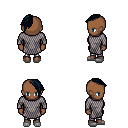
a pixel art fantasy rpg character, female body template, human, dark skin, chain mail, metal pants, raven long mohawk hairstyle, white slippers, four views (front, back, left, right), 2x2 character sprite sheet, small pixel art, hard edges, no anti-aliasing